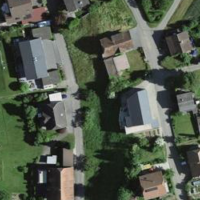
EUNIS habitat code: 55
Species observed at this site:
Aegopodium podagraria